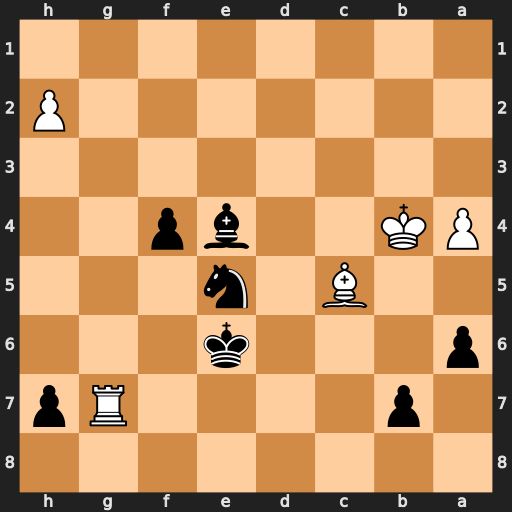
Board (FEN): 8/1p4Rp/p3k3/2B1n3/PK2bp2/8/7P/8
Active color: b
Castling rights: -
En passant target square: -
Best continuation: Nd3+ Kc4 Nxc5 Kxc5 f3